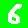
Digit: 6